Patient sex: F
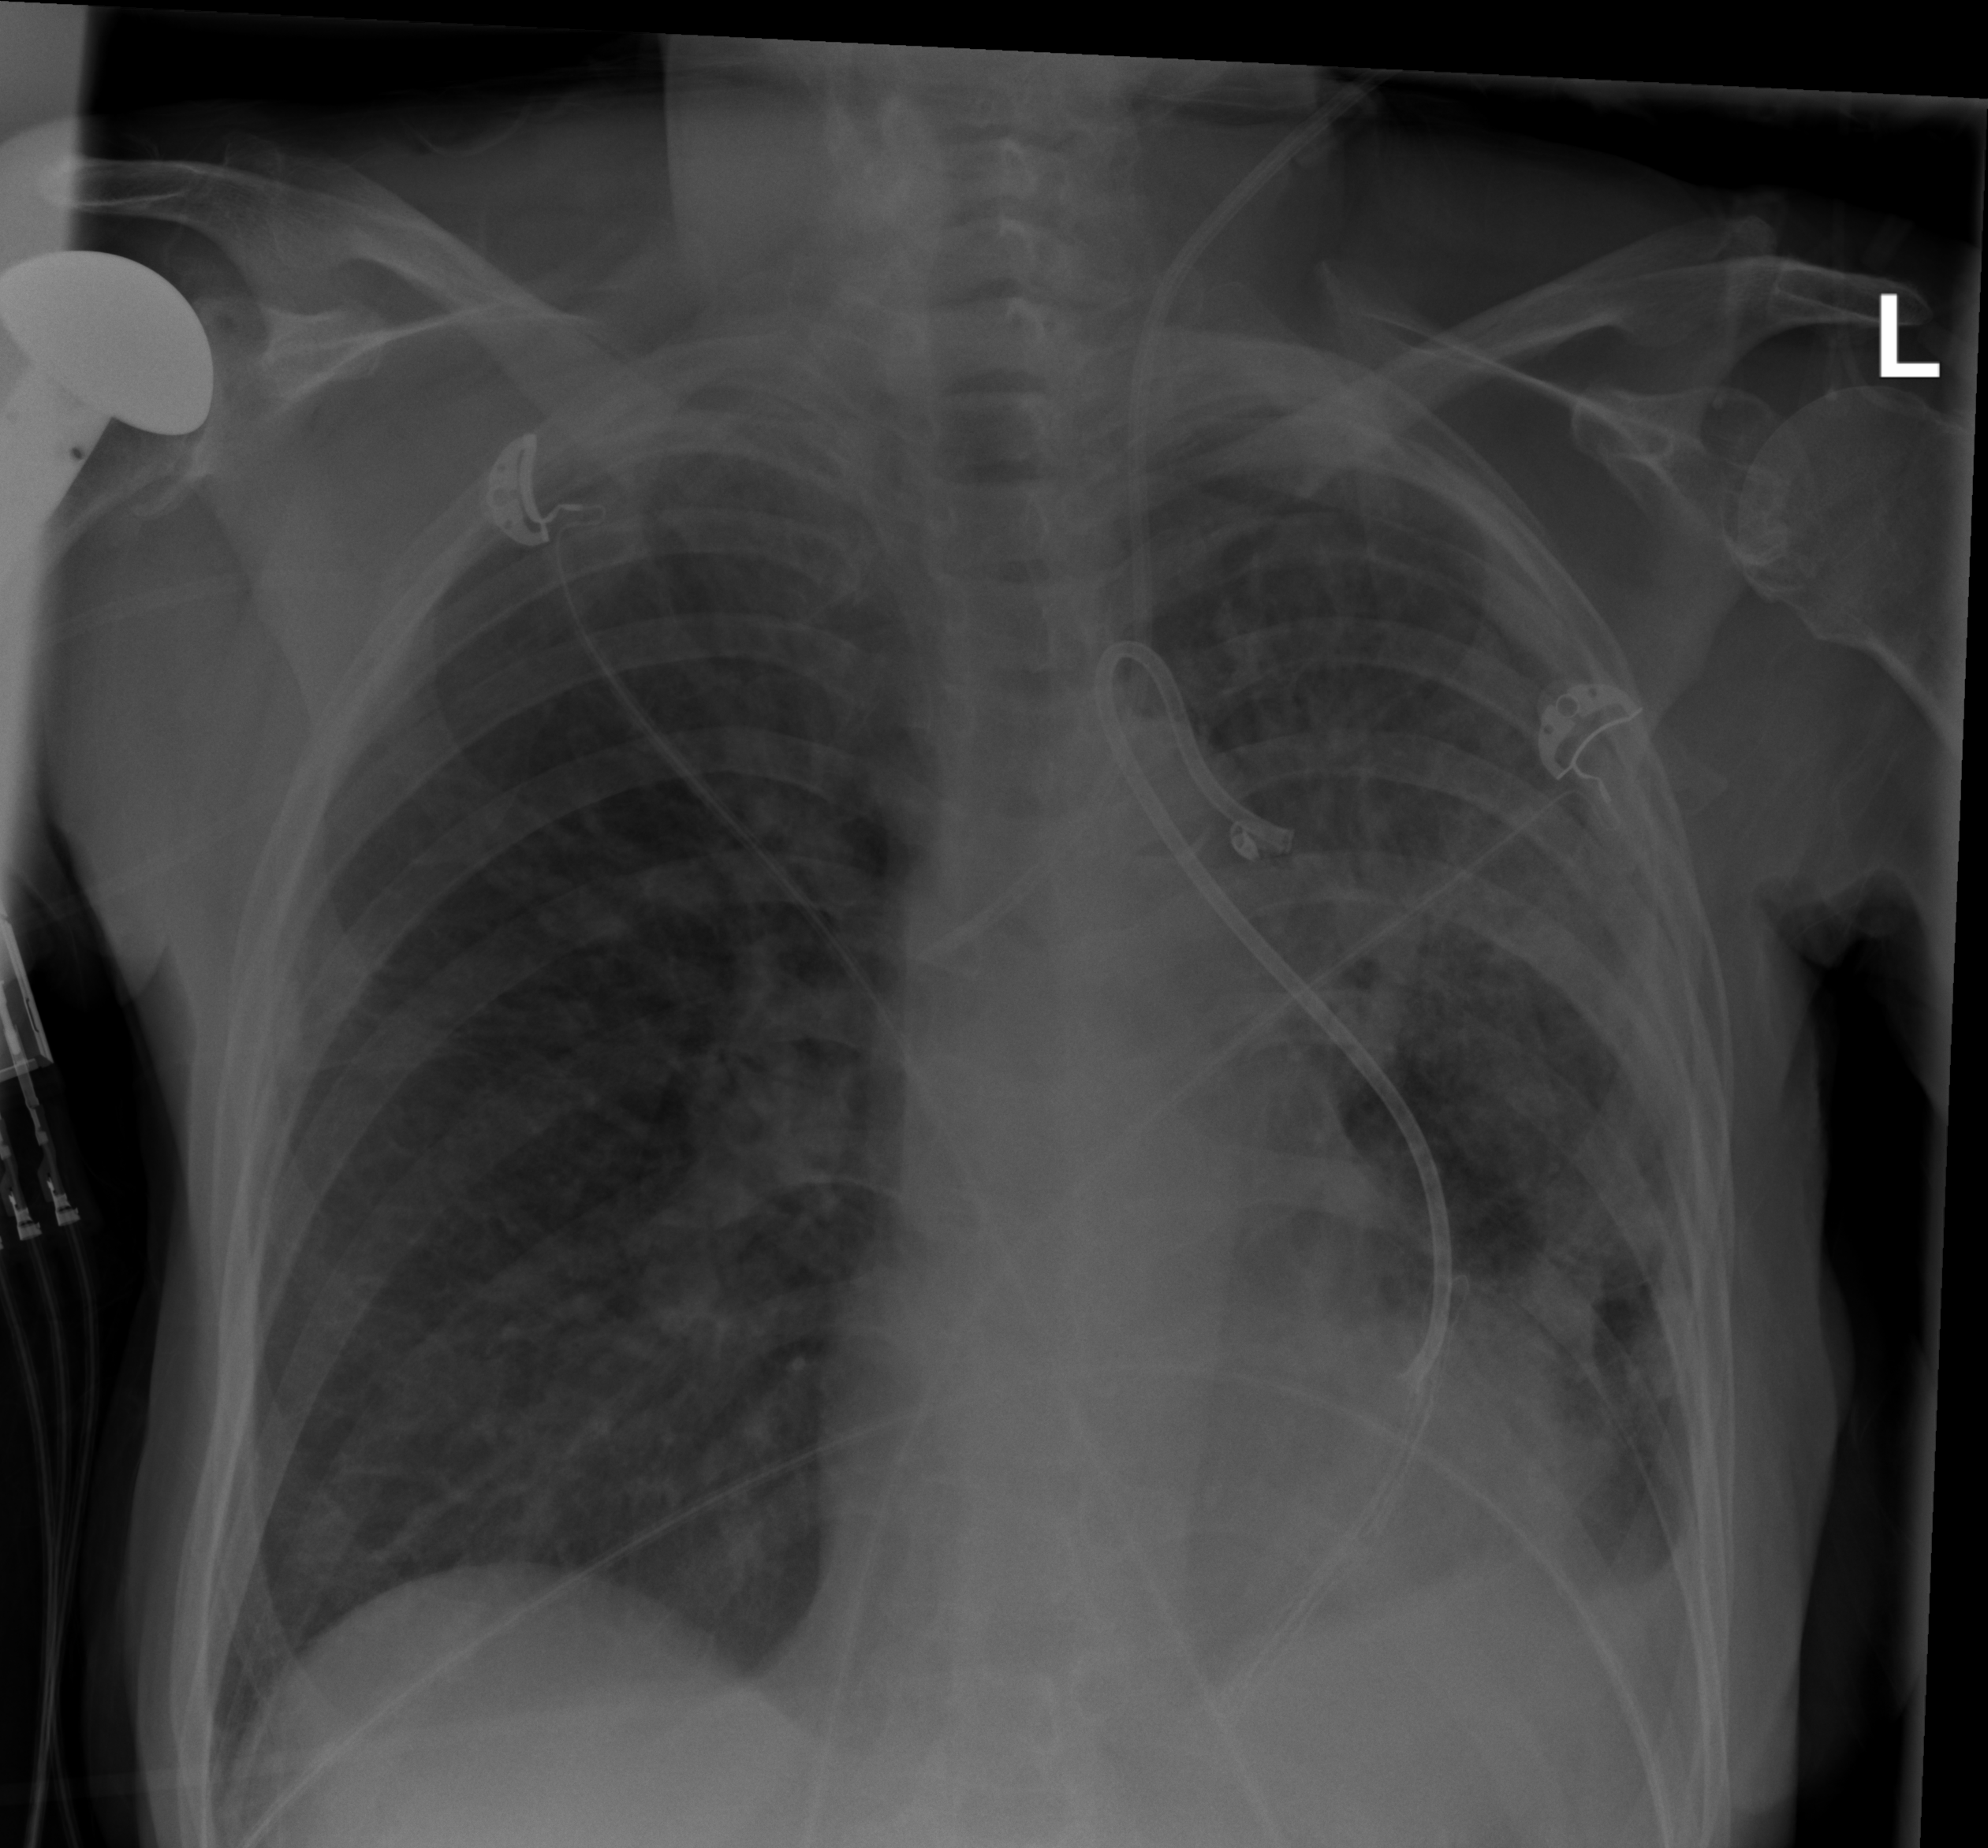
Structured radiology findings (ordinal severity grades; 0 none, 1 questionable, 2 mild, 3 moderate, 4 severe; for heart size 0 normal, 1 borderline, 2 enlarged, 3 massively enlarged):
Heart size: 0
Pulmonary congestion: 2
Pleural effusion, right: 0
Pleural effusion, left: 2
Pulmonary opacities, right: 0
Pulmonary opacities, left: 3
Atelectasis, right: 2
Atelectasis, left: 2